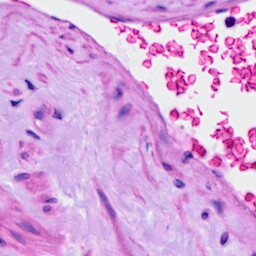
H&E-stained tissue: Ovarian